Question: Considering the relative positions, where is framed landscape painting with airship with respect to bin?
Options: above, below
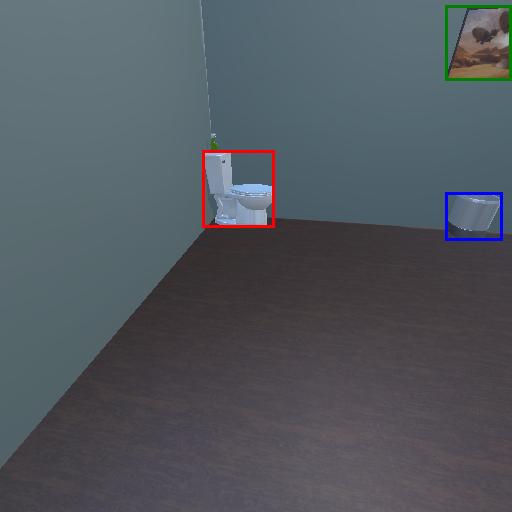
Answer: above